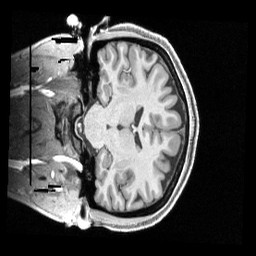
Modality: T1w
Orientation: coronal
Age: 27
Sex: female
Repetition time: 2.4 s
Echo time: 0.00222 s